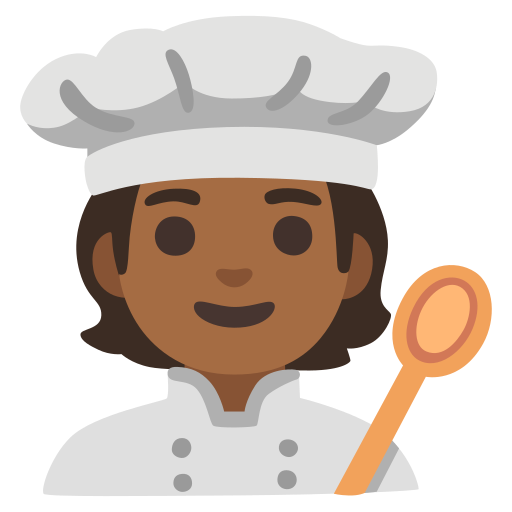
Emoji: 🧑🏾‍🍳